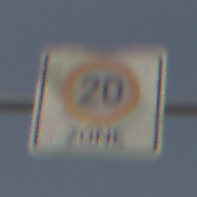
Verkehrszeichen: BeginnZone20
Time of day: MorningAfternoon
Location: Outdoor (Nature)
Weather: PartlyCloudy
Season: Winter
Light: Natural